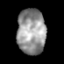
Tissue: prostate
Cell type: T cells
Senescence score: 0.2406
Nuclear area (px): 1259
Mean DAPI intensity: 150.851